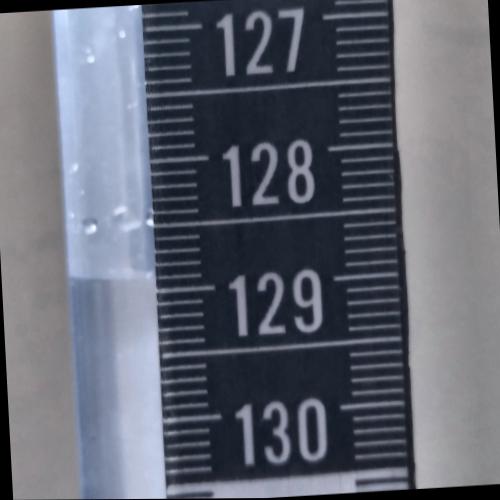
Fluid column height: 128.9 cm